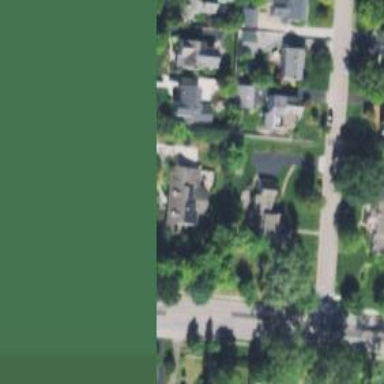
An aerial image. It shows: Residential driveway designated as service road.